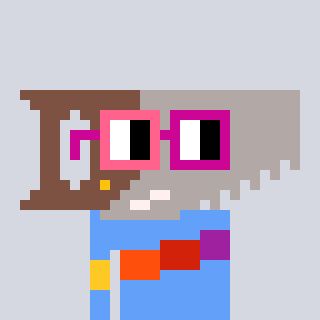
a pixel art character with square pink and red glasses, a saw-shaped head and a blue-colored body on a cool background